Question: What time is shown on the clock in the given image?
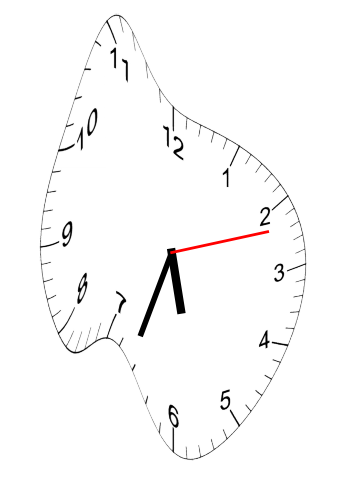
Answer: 05:33:12